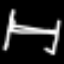
Label: bed